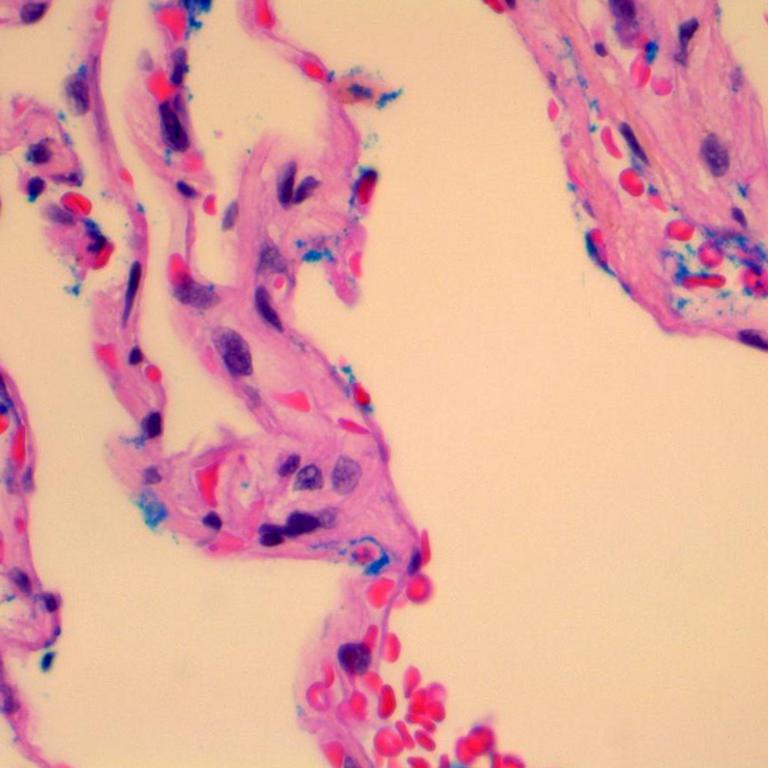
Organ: lung
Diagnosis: benign